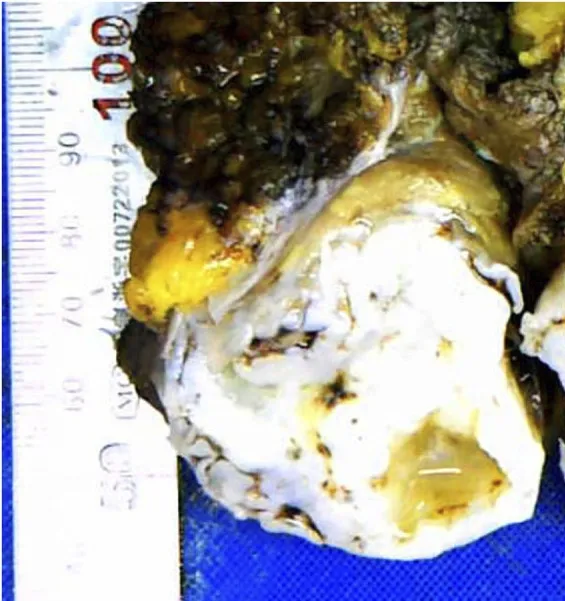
Cartilage-like cut surface of the abdominal wall mass.
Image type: medical_photograph (other_medical_photograph)